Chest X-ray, PA view. Patient: 34 years old, sex F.
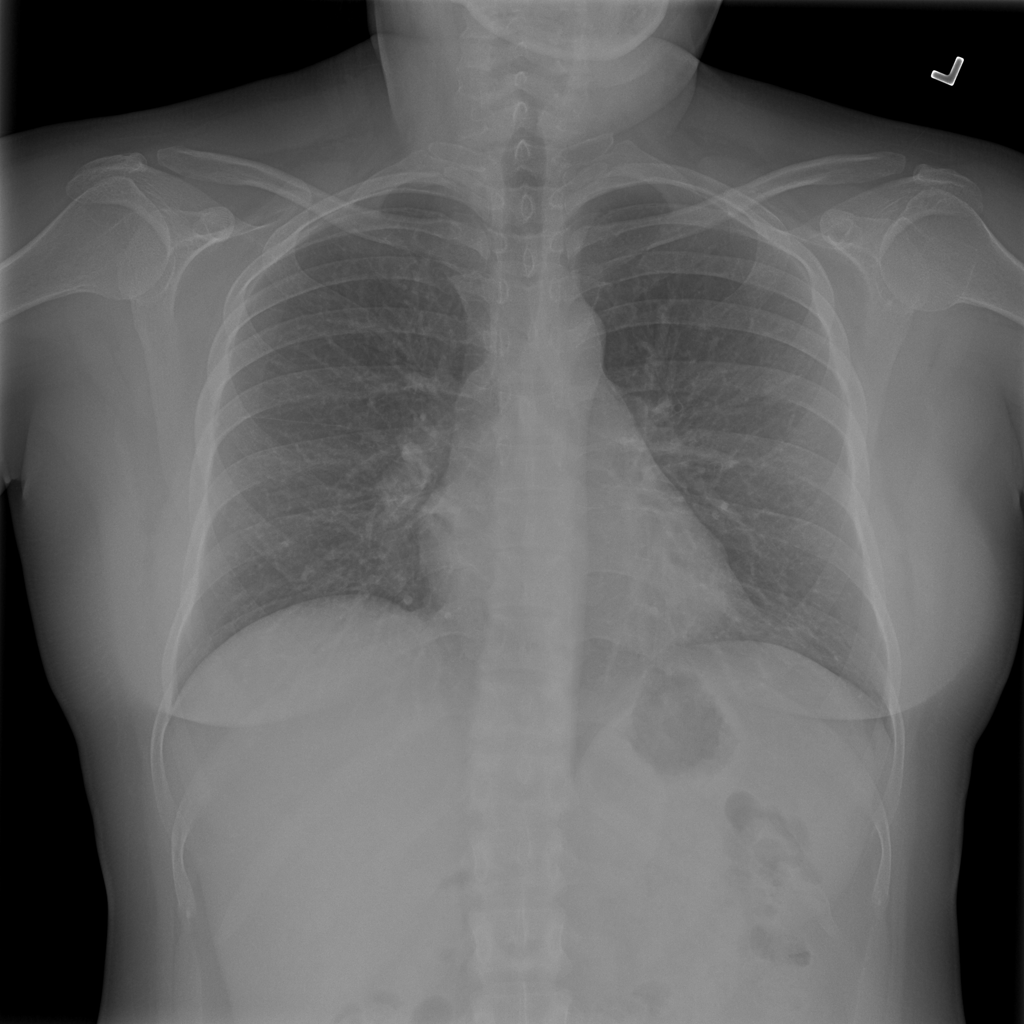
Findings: No Finding